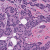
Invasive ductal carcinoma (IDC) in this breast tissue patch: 1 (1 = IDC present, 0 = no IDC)